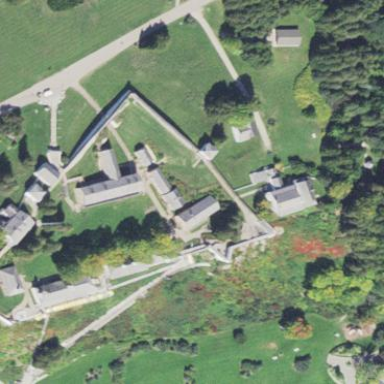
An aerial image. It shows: Historic fort located in hamlet.